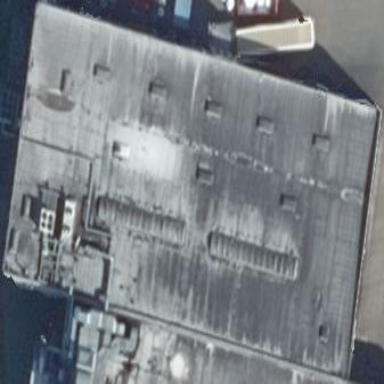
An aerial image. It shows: Close-up view of roof part of building.